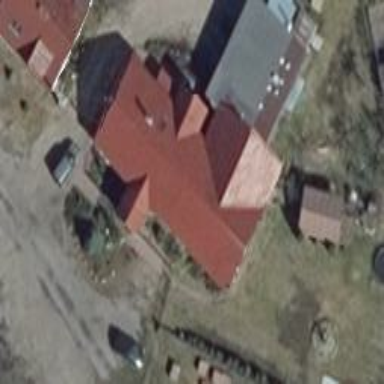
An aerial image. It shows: Residential building.